Question: I used the following code for generating pdf file and its contents.
Initially I designed the pdf content to draw table by drawing lines by giving cgpoint values to the lines.
'''
+(void)drawPDF:(NSString*)fileName
{
UIGraphicsBeginPDFContextToFile(fileName, CGRectZero, nil);
UIGraphicsBeginPDFPageWithInfo(CGRectMake(0, 0, 1024, 748), nil);
int xOrigin = 50;
int yOrigin = 300;
int rowHeight = 120;
int columnWidth = 130;
int numberOfRows = 7;
int numberOfColumns = 4;
[self drawTableAt:CGPointMake(xOrigin, yOrigin) withRowHeight:rowHeight andColumnWidth:columnWidth andRowCount:numberOfRows andColumnCount:numberOfColumns];
UIGraphicsEndPDFContext();
}
+(void)drawTableAt:(CGPoint)origin
withRowHeight:(int)rowHeight
andColumnWidth:(int)columnWidth
andRowCount:(int)numberOfRows
andColumnCount:(int)numberOfColumns
{
for (int i = 0; i <= numberOfRows; i++) {
int newOrigin = origin.y + (rowHeight*i);
CGPoint from = CGPointMake(origin.x, newOrigin);
CGPoint to = CGPointMake(origin.x + (numberOfColumns*columnWidth), newOrigin);
[self drawLineFromPoint:from toPoint:to];
}
for (int i = 0; i <= numberOfColumns; i++) {
int newOrigin = origin.x + (columnWidth*i);
CGPoint from = CGPointMake(newOrigin, origin.y);
CGPoint to = CGPointMake(newOrigin, origin.y +(numberOfRows*rowHeight));
[self drawLineFromPoint:from toPoint:to];
}
}
+(void)drawLineFromPoint:(CGPoint)from toPoint:(CGPoint)to
{
CGContextRef context = UIGraphicsGetCurrentContext();
CGContextSetLineWidth(context, 2.0);
CGColorSpaceRef colorspace = CGColorSpaceCreateDeviceRGB();
CGFloat components[] = {0.2, 0.2, 0.2, 0.3};
CGColorRef color = CGColorCreate(colorspace, components);
CGContextSetStrokeColorWithColor(context, color);
CGContextMoveToPoint(context, from.x, from.y);
CGContextAddLineToPoint(context, to.x, to.y);
CGContextStrokePath(context);
CGColorSpaceRelease(colorspace);
CGColorRelease(color);
}
'''
the output is as

but I specified numberOfRows to 7, only 3 rows were visible,view the remaining rows (ie,) I need to view the second page of the pdf.
numberOfRows may vary dynamically, if numberOfRows = 12 means the no. of pages in pdf should be 3 or above.
what to do?
I'm new to this.
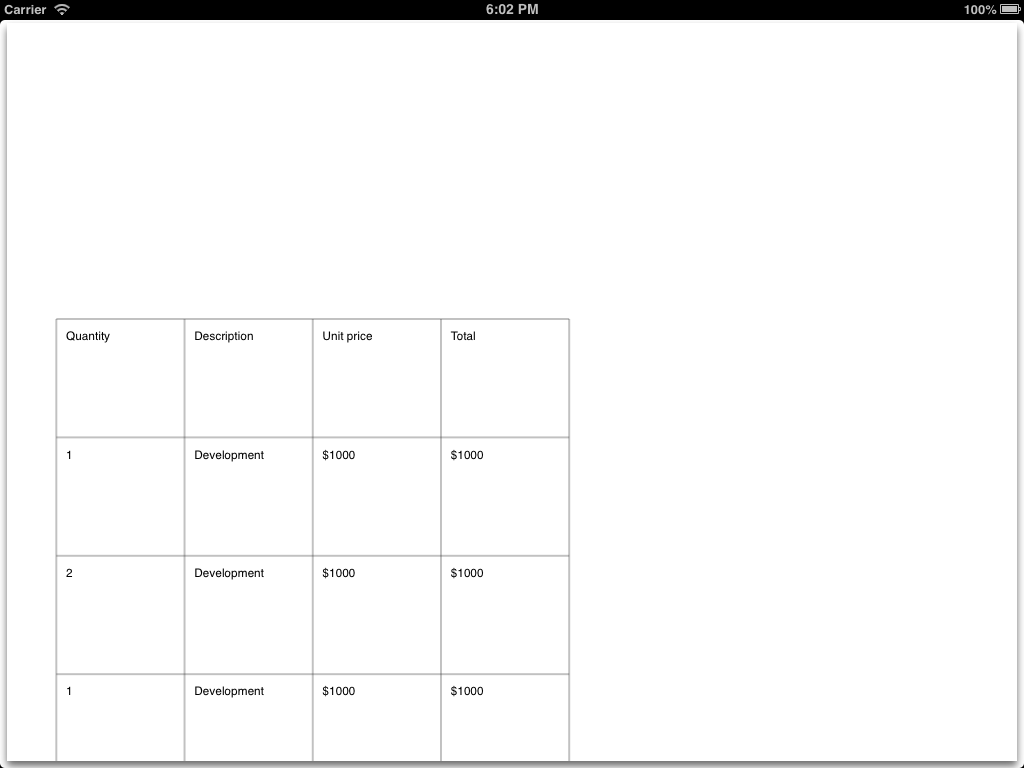
Answer: I believe that you have to handle pagination yourself. Ie, with your call to
'''
UIGraphicsBeginPDFPageWithInfo(CGRectMake(0, 0, 1024, 748), nil);
'''
You only have one page here, 1024x768. You could certainly make that size larger too, but if you need to add a second page you'll have to add more. I think this link lays it all out for you:
<URL>
(see that the first set of 6 steps shows you should repeat steps 2/3/4 as needed, where 2 is adding the page as you have).